Question: I have a span which has the default background image which fills is the face of the . Once a file is selected I would like to change the background of the span to the chosen image. Is this possible?
I have the HTML:
'''
<div class="one">
<span class="two upload_image"></span>
<input id="input_file" class="three" type="file" name="e_picture" accept="image/*">
</div>
'''
My Current Js (Changes src of the upload_image class) to a selected image, not the chosen image:
'''
function readURL(input) {
if (input.files && input.files[0]) {
var reader = new FileReader();
reader.onload = function (e) {
$('.upload_image').css('background-image', 'url("http://www.thechefsdirectory.com/x/x_images/x_template/form/upload_document.png")');
}
reader.readAsDataURL(input.files[0]);
}
}
$("#input_file").change(function(){
readURL(this);
});
'''
This is what the input looks like:

The perfect scenario. The user clicks the input and selects a file to upload.
The background then changes from the default css background to the temporary preview.
Then if the user clicks the file again, they can change the image.
Can anyone offer a solution?
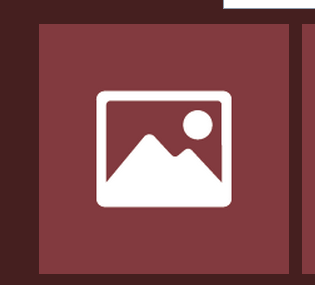
Answer: Yes, by using the <URL>.
In a nutshell, the File API allows JavaScript in the browser to access the local file system. That would allow you to load the image and display it (the examples specifically list this use case).